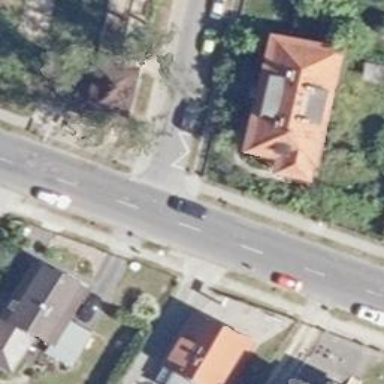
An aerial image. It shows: Primary highway with asphalt surface. There are sidewalks on both sides and designated cycle lanes.